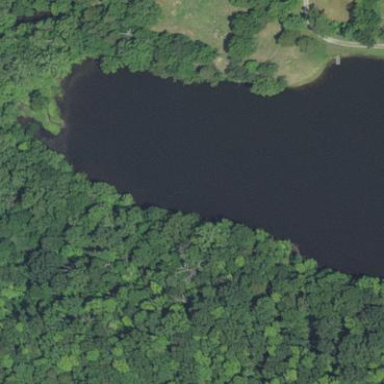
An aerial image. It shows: Reservoir.